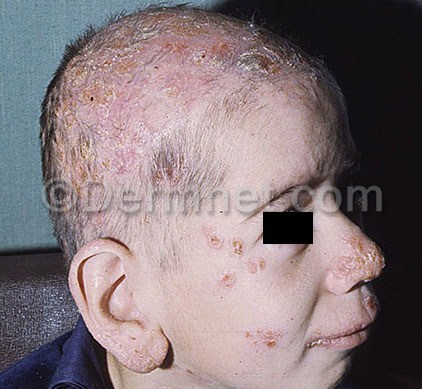
Disease: Tinea Ringworm Candidiasis and other Fungal Infections